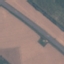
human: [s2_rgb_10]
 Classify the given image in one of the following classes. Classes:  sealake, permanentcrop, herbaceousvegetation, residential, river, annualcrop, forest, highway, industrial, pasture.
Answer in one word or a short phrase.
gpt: Highway